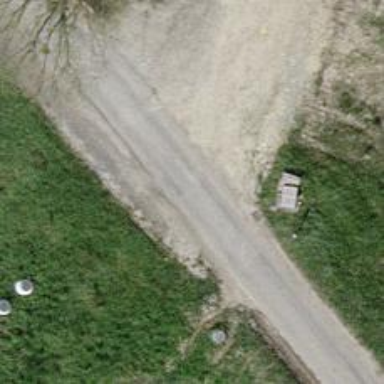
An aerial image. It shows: Residential road with asphalt surface passing through agricultural area.